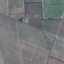
Land use / land cover: PermanentCrop